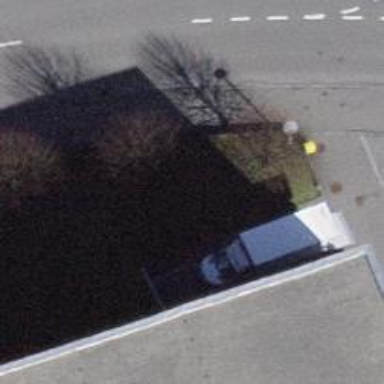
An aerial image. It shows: Post box.